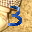
Label: 3